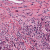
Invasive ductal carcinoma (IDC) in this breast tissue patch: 1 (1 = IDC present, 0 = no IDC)